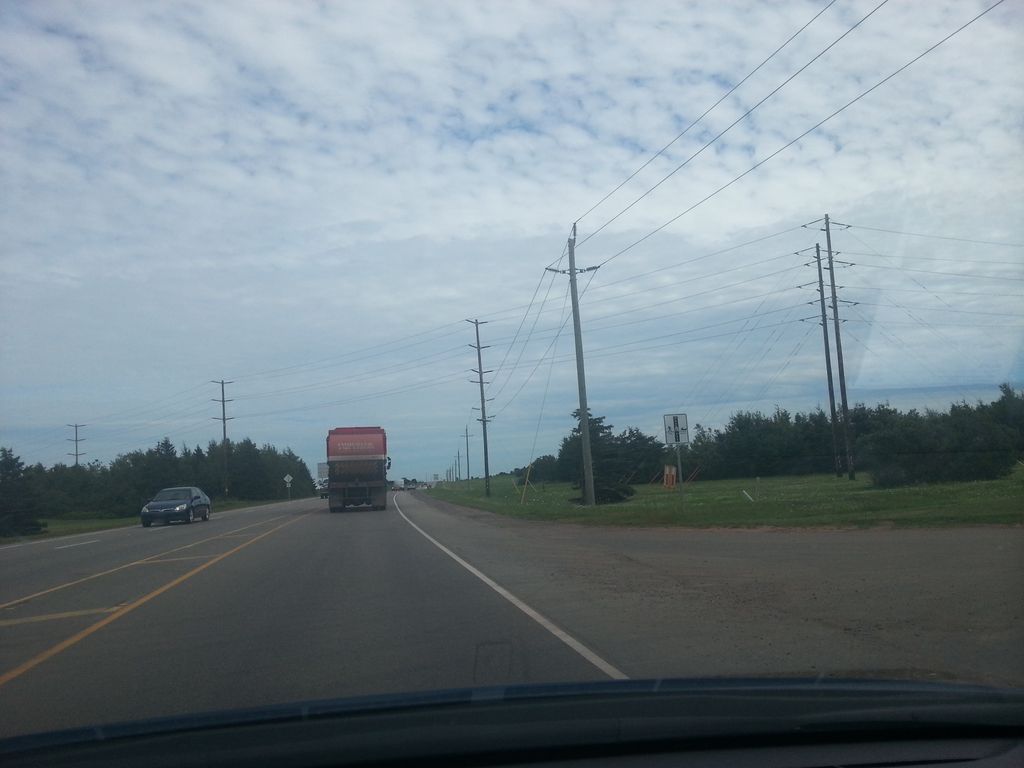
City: charlottetown